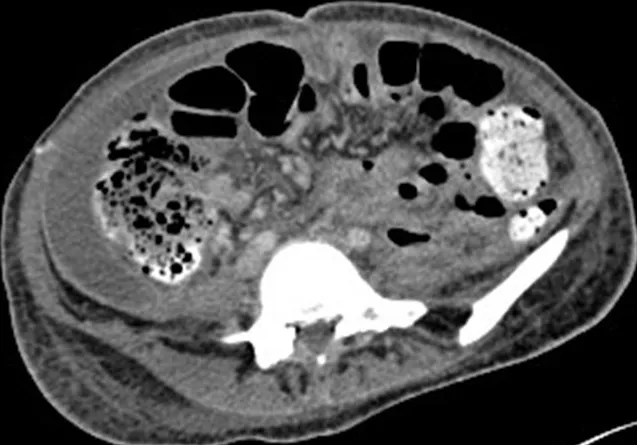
Axial CT scan after embolization and bilateral nephrectomy.
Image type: radiology (ct)